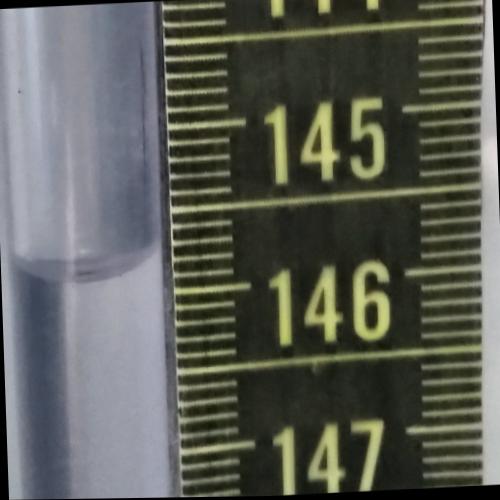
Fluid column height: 145.8 cm